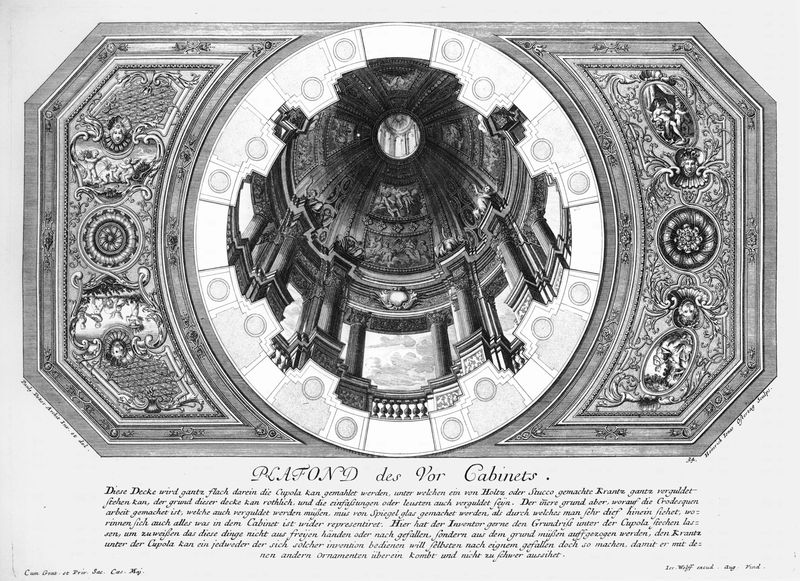
Titel: Fürstlicher Baumeister (Traktat)
Künstler: Paul Decker
Schlagwörter: weiß, fenster, laterne, pfeiler, schwarz, skizze, säule, säulen, zeichnung, muster, gesichter, architektur, barock, gesicht, rahmen, stein, signatur, decke, klassizismus, pflanzen, renaissance, kreis, rund, schrift, ecke, grafik, französisch, kuppel, jugendstil, deutsch, geländer, halle, oben, gewölbe, buch, loch, stich, scharz, schwarzweiß, text, kreise, entwurf, kathedrale, buchseite, rosette, untersicht, plan, geometrie, rosetten, symbole, grundriss, aufriss, cabinet, kupel, illusionsmalerei, scheinarchitektur, plafond, kleis, plafont, kirche chor, archtikektur, schäulen